Question: I am new to R and I am trying to generate a series of figures for my clustering algorithm. Right now I am using the following code:
'''
ggplot(df,aes(x=V1,y=V2)) +
geom_point(aes(colour = factor(cluster)),alpha=0.7) +
scale_colour_manual(values=c("purple", "green","orange","black")) +
ggtitle("Visualizing users and their K-Means Euclidean Clusters")
'''
As you can see I have four clusters which are results of k-means. Now I want to show some text over my plot. For example in the following image:

I need the mean of each cluster (or any text like cluster labels) shown over it in this figure (for example 0.5 over the green area). I guess I should geom_text for this purpose but unfortunately I have no idea how. Any help is much appreciated.
Thanks
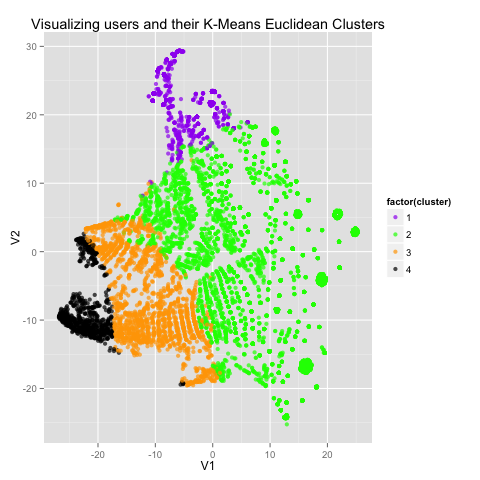
Answer: Try this
'''
library(ggplot2)
cl <- kmeans(iris[, 1:2], 3, nstart = 25)
ggplot(transform(iris[, 1:2], cl = factor(cl$cluster)),
aes(x = Sepal.Length, y = Sepal.Width, colour = cl)) +
geom_point() +
scale_colour_manual(values=c("purple", "green","orange")) +
annotate("point", x = cl$centers[, 1], y = cl$centers[, 2], size = 5, colour = c("purple", "green","orange")) +
annotate("text", x = cl$centers[, 1], y = cl$centers[, 2], font = 2, size = 10,
label = apply(cl$centers, 1, function(x) paste(sprintf('%02.2f', x), collapse = ",") ),
colour = c("purple", "green","orange") )
'''